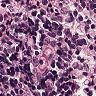
Metastatic tissue present: no